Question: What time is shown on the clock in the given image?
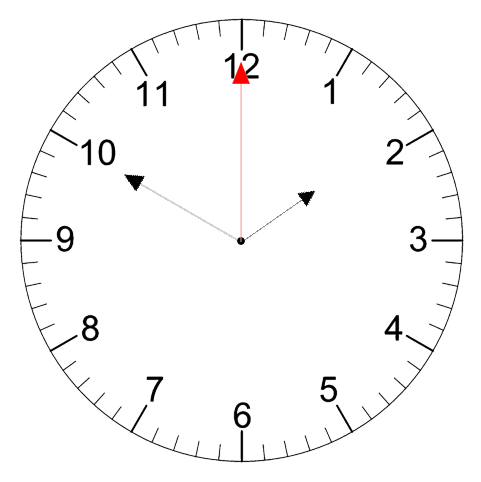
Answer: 01:50:00